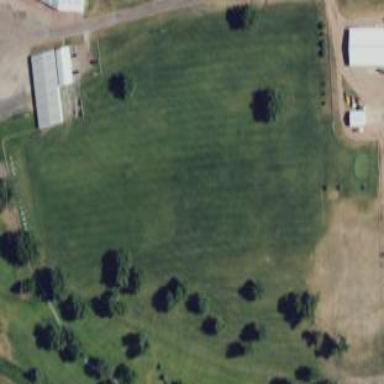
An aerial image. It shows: Driving range for golf practice.